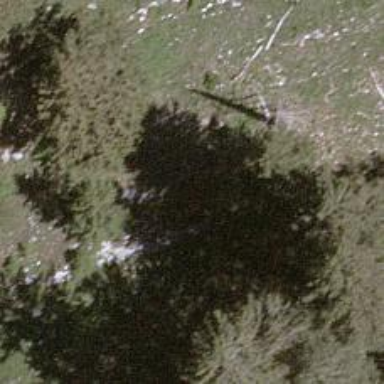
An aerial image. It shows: Single tag "natural: tree."